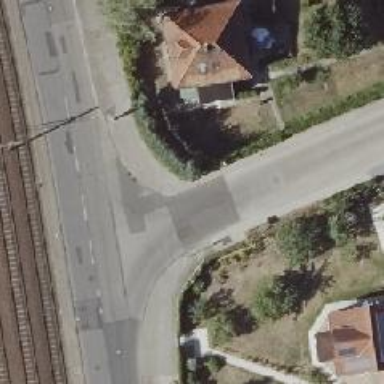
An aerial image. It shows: Road with "give way" sign.